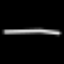
Label: line